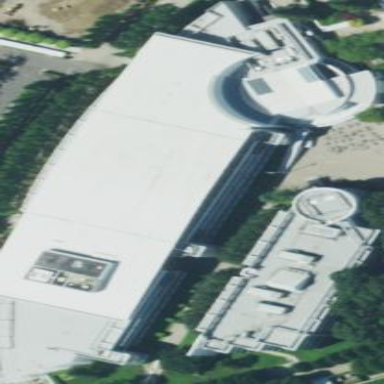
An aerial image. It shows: Office building.